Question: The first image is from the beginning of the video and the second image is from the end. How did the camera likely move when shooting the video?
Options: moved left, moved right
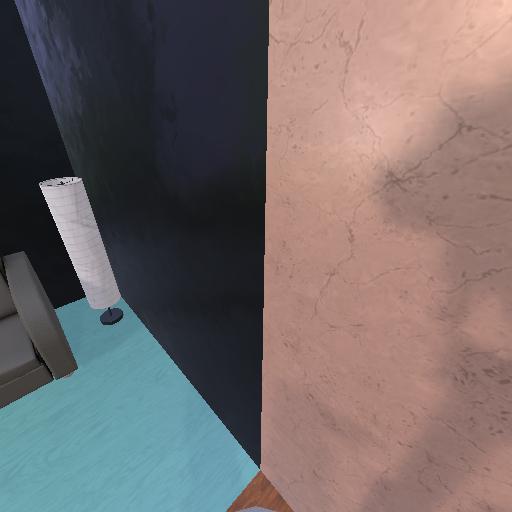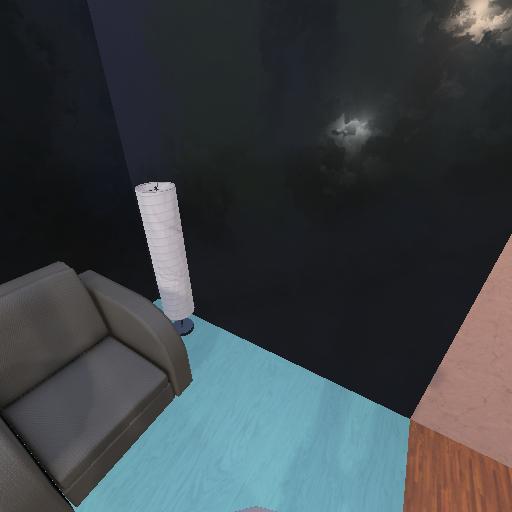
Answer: moved left